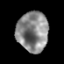
Tissue: prostate
Cell type: T cells
Senescence score: 0.2758
Nuclear area (px): 1232
Mean DAPI intensity: 136.206